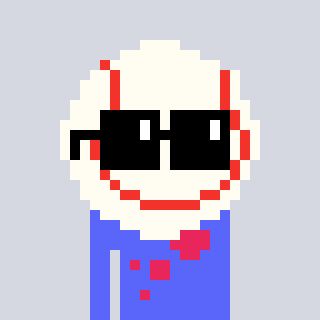
a pixel art character with square black sunglasses, a baseball ball-shaped head and a purple-colored body on a cool background